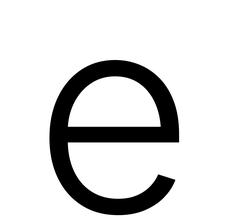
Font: Inter_Light